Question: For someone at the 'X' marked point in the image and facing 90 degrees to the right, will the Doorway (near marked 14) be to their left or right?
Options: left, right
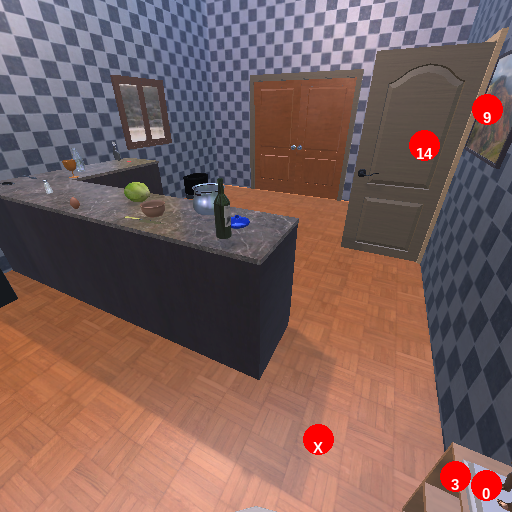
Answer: left